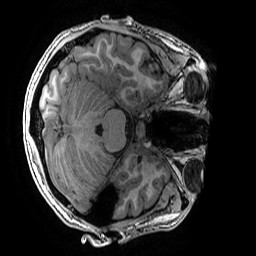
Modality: T1w
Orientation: axial
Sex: male
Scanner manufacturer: ge
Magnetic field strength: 3 T
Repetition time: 0.007664 s
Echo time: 0.00342 s